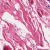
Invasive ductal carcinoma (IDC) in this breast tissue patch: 0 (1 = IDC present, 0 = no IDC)